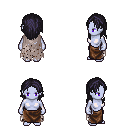
a pixel art fantasy rpg character, female body template, dark elf, purple skin, gray tattered cape, robe skirt, raven long hairstyle, four views (front, back, left, right), 2x2 character sprite sheet, small pixel art, hard edges, no anti-aliasing